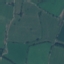
Label: Pasture